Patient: sex M, age 61
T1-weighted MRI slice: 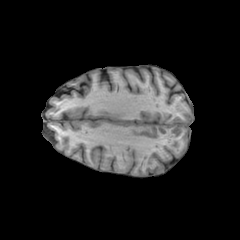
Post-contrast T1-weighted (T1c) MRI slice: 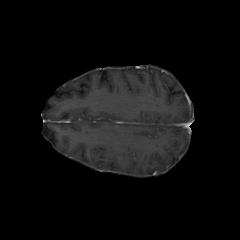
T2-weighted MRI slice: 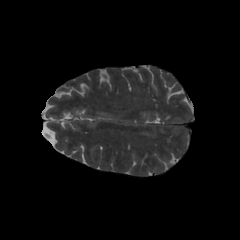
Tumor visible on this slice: no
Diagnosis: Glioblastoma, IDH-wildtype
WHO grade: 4